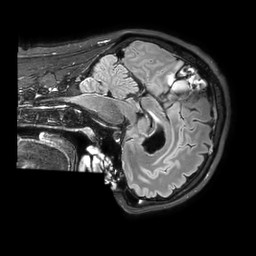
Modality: FLAIR
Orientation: sagittal
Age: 44
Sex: male
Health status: ill
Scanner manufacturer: philips
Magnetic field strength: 3 T
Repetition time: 4.8 s
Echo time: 0.34 s